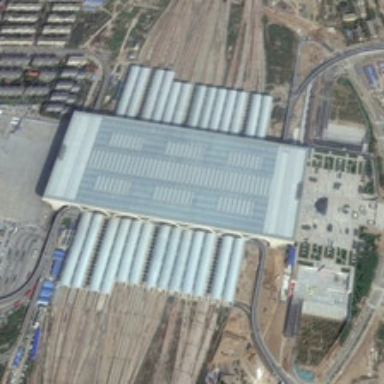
Many buildings and a large parking lot are in one side of a railway station .